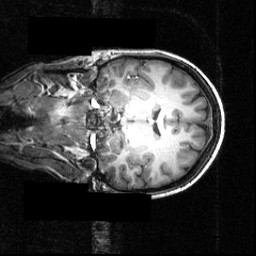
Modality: T1w
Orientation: coronal
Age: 22
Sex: female
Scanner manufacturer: siemens
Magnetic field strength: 3.951 T
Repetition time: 1.5 s
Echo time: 0.00335 s